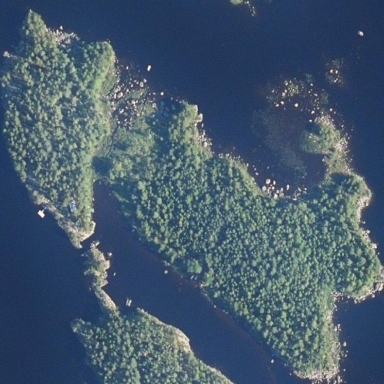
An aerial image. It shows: Islet.